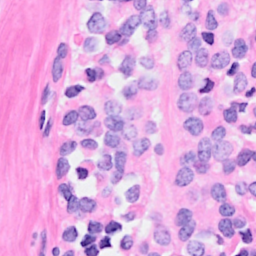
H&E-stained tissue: Breast